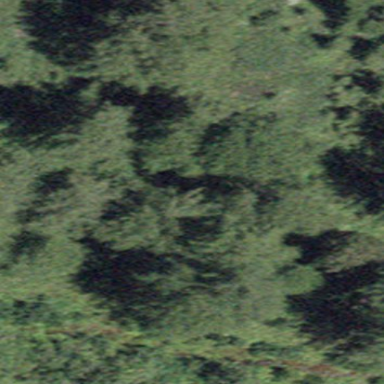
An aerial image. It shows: Forest area.